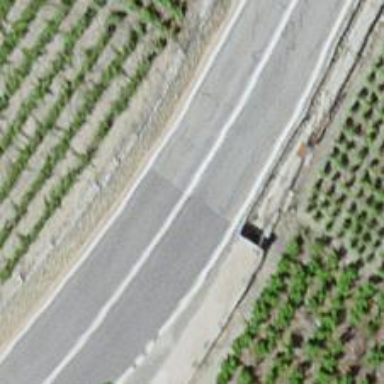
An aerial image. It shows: Secondary road with asphalt surface.